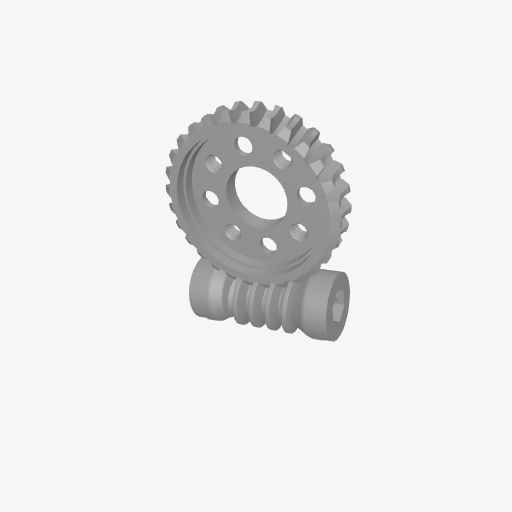
Part: WormGearSet8RID